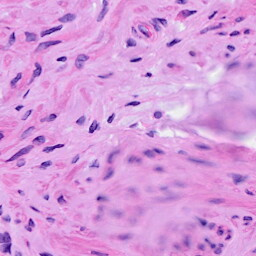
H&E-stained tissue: Ovarian